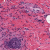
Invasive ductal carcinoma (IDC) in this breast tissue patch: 0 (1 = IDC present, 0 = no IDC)